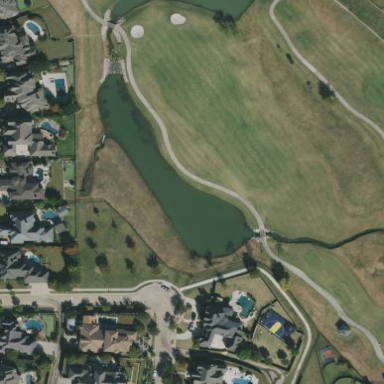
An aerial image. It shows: Scenic view of water hazard on golf course. The natural water feature adds beauty to the landscape.